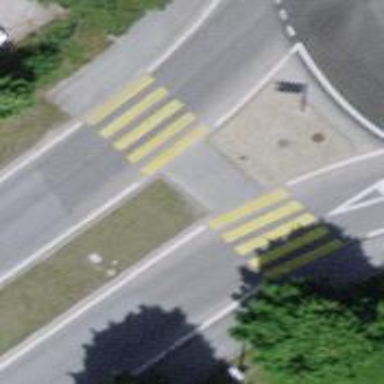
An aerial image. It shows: Marked footway crossing with island.